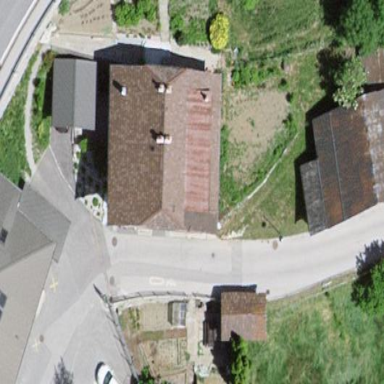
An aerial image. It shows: Simple house.